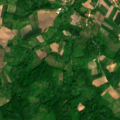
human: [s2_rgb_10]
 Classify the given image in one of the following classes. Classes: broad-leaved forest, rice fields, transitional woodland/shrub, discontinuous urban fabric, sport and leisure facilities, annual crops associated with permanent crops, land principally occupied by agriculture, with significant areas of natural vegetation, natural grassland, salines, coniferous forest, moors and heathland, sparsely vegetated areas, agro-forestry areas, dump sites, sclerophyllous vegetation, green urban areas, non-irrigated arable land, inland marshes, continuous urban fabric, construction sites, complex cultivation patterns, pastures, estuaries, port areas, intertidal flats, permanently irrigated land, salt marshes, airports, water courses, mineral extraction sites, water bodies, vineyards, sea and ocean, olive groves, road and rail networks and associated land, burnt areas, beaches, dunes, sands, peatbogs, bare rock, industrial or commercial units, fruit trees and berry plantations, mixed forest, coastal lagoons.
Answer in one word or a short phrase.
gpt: complex cultivation patterns, land principally occupied by agriculture, with significant areas of natural vegetation, broad-leaved forest